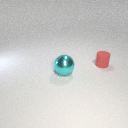
small red rubber cylinder to the right of large cyan metal sphere